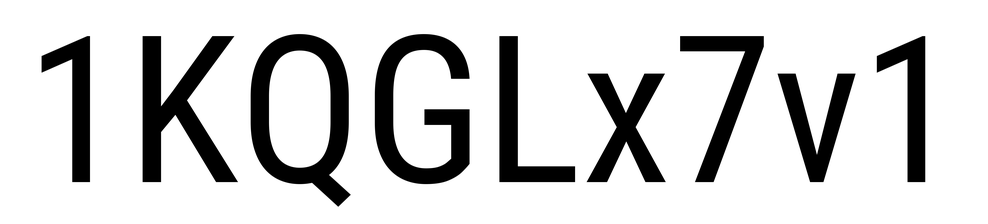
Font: Roboto_Condensed_Regular